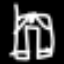
Label: pants